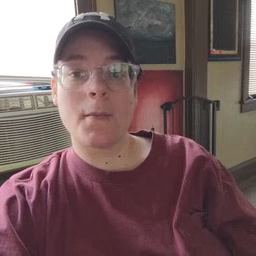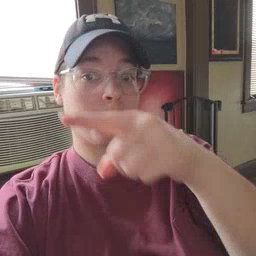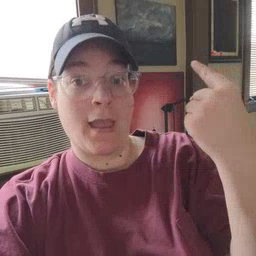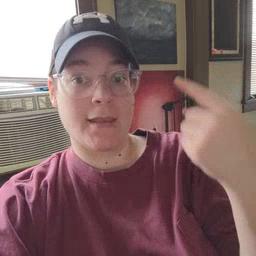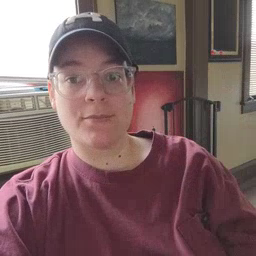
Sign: black